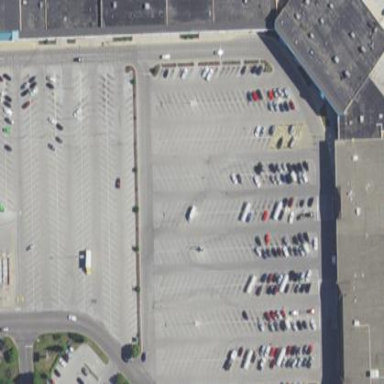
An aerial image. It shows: Retail building that serves as mall.